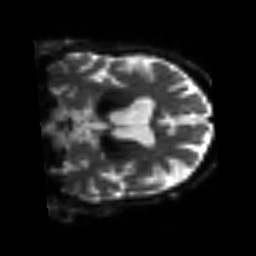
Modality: sbref
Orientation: coronal
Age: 75
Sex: male
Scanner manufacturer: siemens
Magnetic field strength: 3 T
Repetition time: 3.2 s
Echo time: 0.081 s